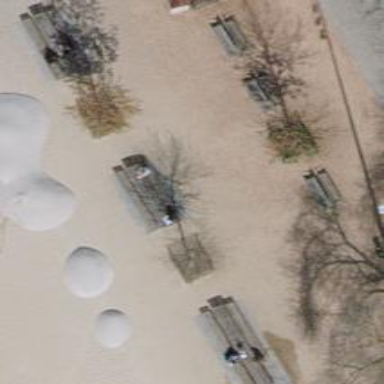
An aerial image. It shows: Picnic table located in leisure land area.